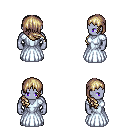
a pixel art fantasy rpg character, male body template, dark elf, purple skin, underdress, metal pants, white blonde right-swept hairstyle, four views (front, back, left, right), 2x2 character sprite sheet, small pixel art, hard edges, no anti-aliasing